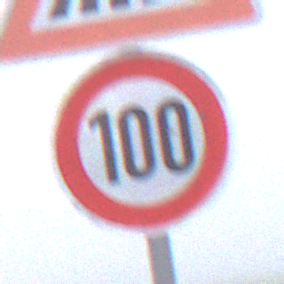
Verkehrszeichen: Geschwindigkeit100
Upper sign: FussgaengerueberwegRechts
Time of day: MorningAfternoon
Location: Outdoor (RoadRail)
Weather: Overcast
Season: NotSpecified
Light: Natural